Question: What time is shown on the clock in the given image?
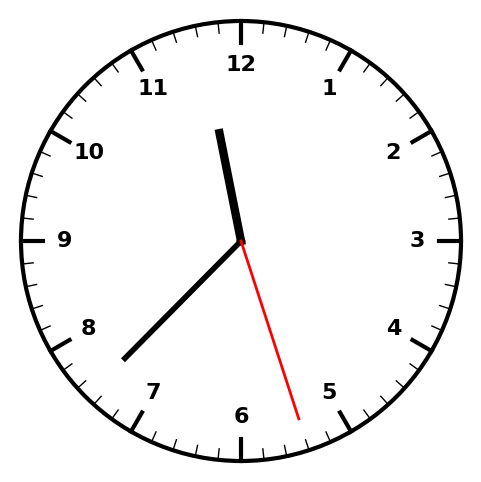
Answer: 11:37:27